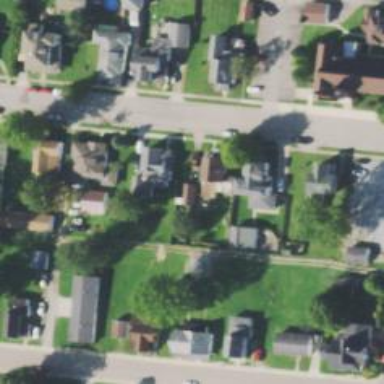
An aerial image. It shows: Alley classified as service road.